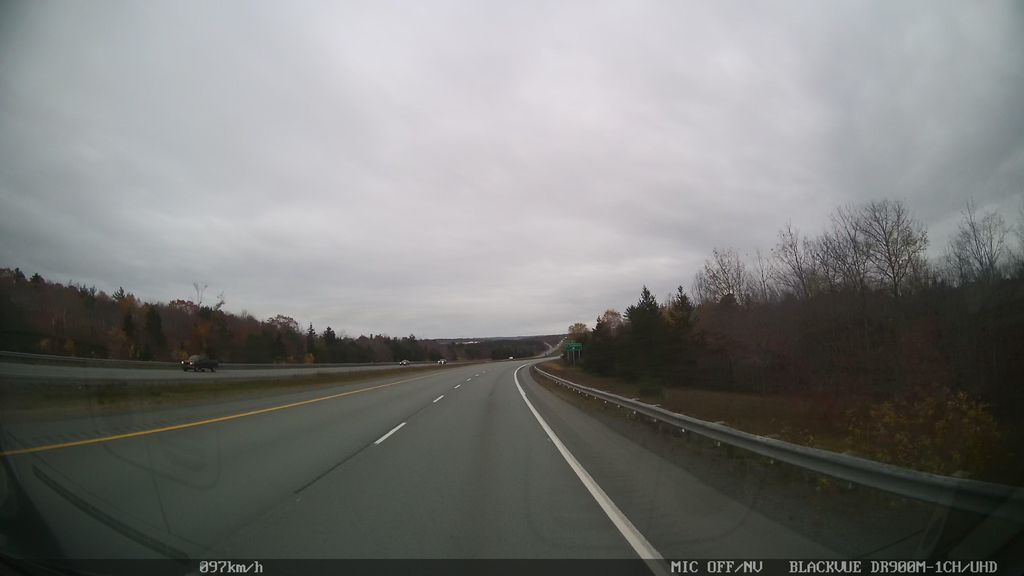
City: halifax